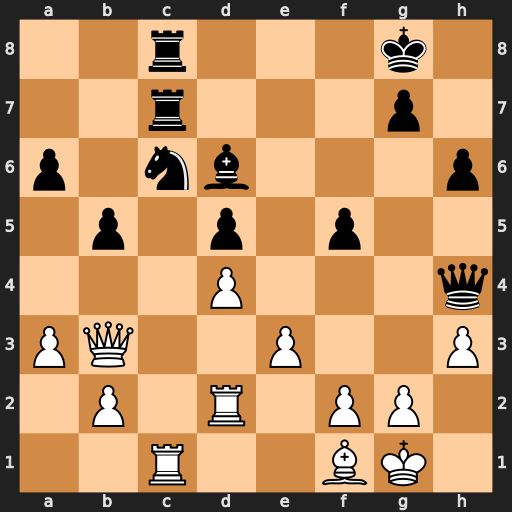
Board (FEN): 2r3k1/2r3p1/p1nb3p/1p1p1p2/3P3q/PQ2P2P/1P1R1PP1/2R2BK1
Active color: w
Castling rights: -
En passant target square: -
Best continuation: Qxd5+ Kh8 Qxd6